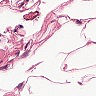
Metastatic tissue present: no